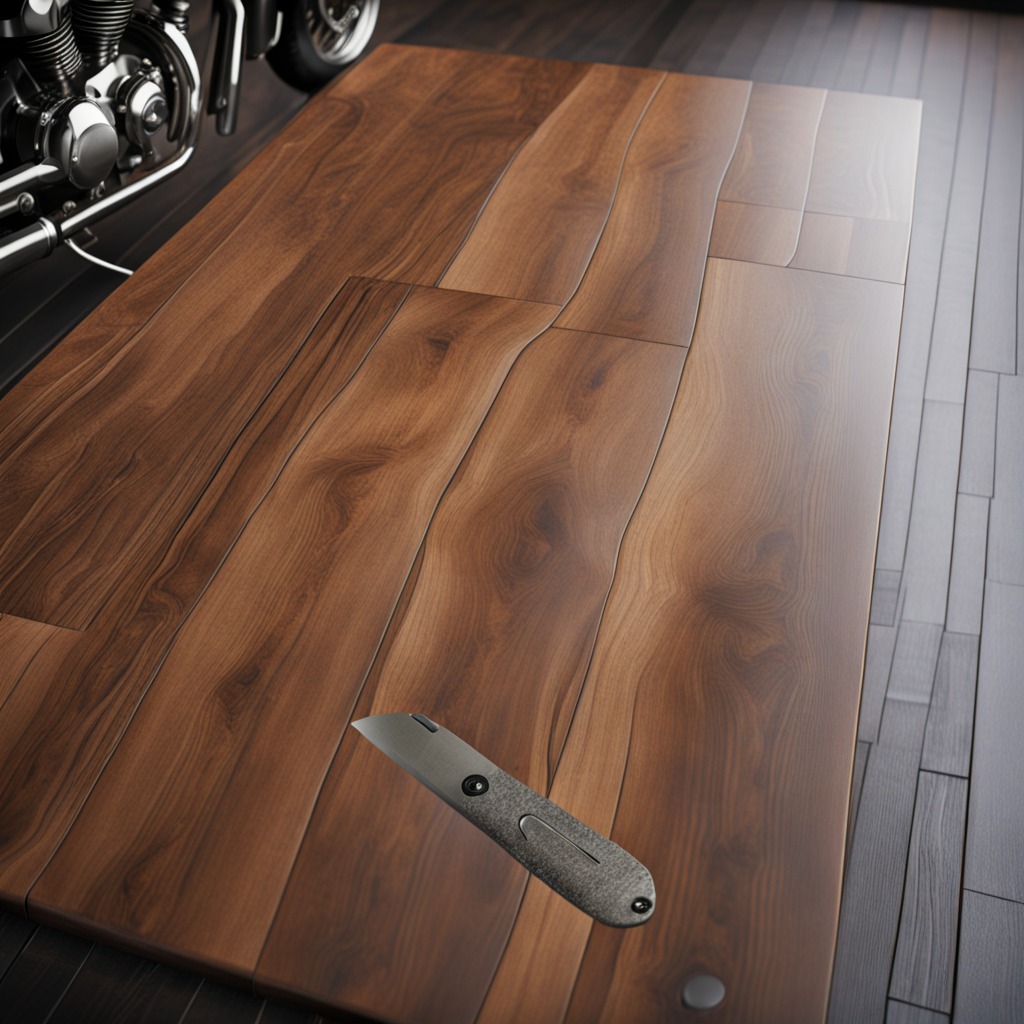
A utility knife is lying on the table.